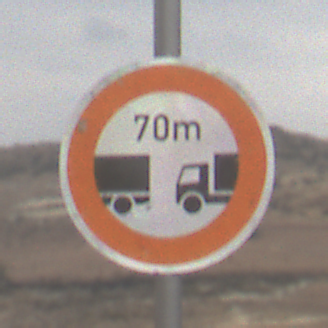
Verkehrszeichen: VerbotUnterschreitenMindestabstand
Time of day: MorningAfternoon
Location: Outdoor (Nature)
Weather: Overcast
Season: NotSpecified
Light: Natural